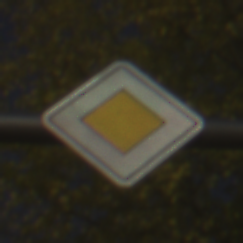
Verkehrszeichen: Vorfahrtsstrasse
Umgebung: Outdoor, Urban
Tageszeit: SunriseSunset
Wetter: PartlyCloudy
Licht: Natural
Jahreszeit: Autumn
Kontrast: HighContrast